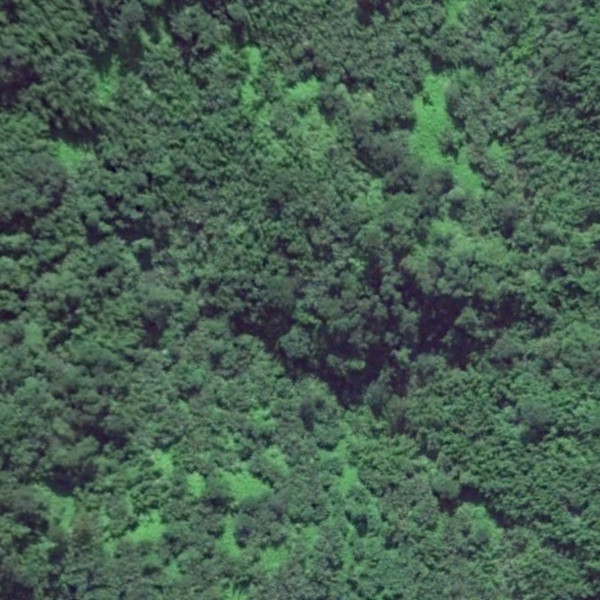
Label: Forest